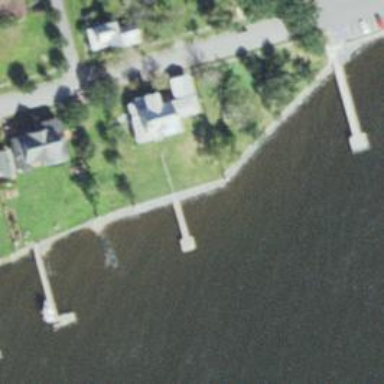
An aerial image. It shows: Man-made pier.